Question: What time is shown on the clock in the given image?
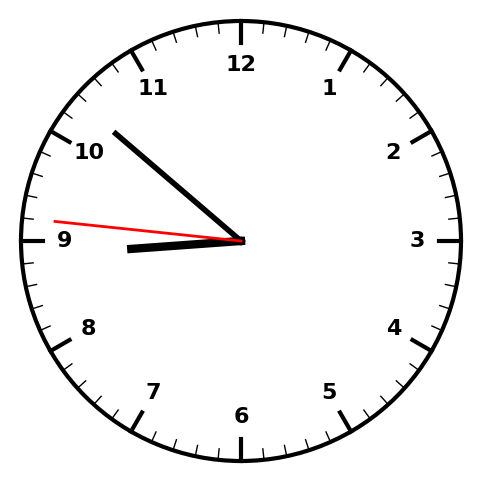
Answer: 08:51:46